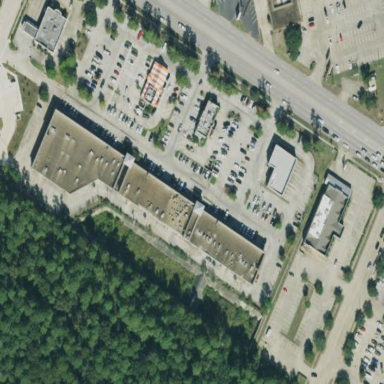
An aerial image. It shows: Retail area.